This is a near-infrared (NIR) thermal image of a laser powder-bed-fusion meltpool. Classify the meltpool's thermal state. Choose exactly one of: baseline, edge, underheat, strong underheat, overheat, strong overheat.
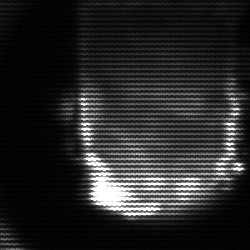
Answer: baseline